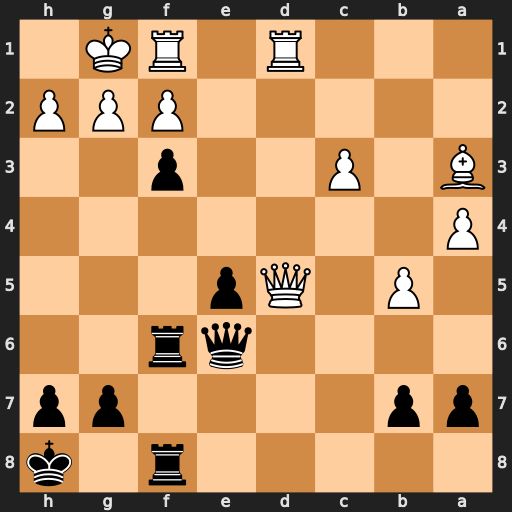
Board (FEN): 5r1k/pp4pp/4qr2/1P1Qp3/P7/B1P2p2/5PPP/3R1RK1
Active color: b
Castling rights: -
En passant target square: -
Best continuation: Qg4 g3 Qh3 Qxf3 Rxf3